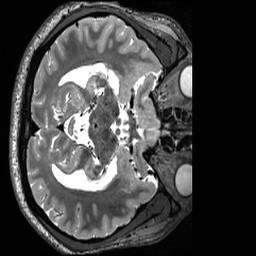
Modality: T2w
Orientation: axial
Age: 24
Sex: male
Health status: ill
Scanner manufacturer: siemens
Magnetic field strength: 3 T
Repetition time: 3.2 s
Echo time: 0.563 s